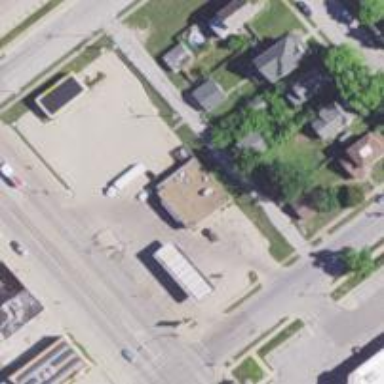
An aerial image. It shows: Convenience shop.